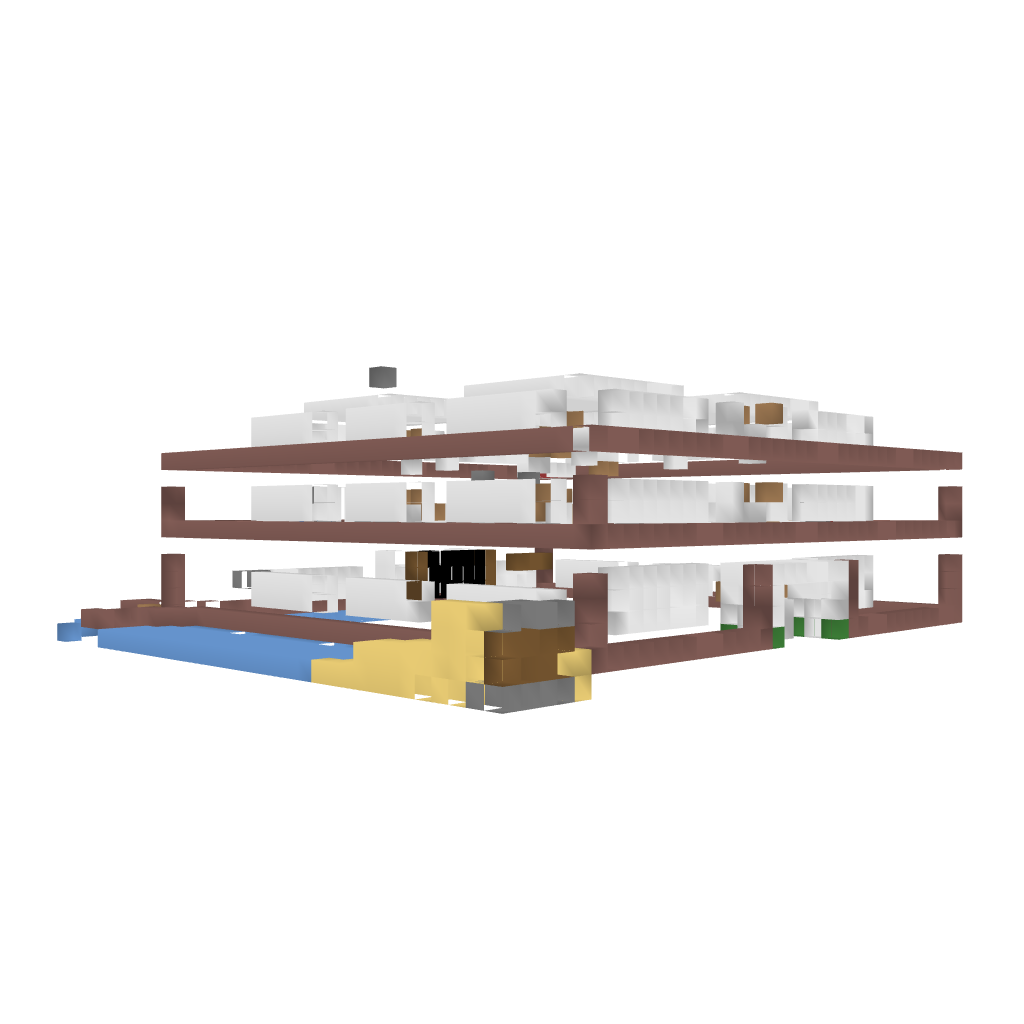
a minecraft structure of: QuartzHouse bad low quality